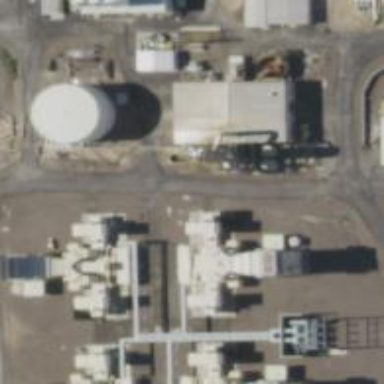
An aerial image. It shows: Gas turbine generator is in use.